Question: I am trying to draw a figure something like this:
I need to have a unique element for each arc segment that I can handle events on and recolor as I need. I am a bit unsure on how to create the proper geometries in WPF. I can easily calculate the four points for each arc segment from the radius of the circles and the angle from center. Using a radius of 100 for the outer circle and 50 for the inner, the four points in red are (clockwise from top left with origin at top of circle):
'''
0,0
70,30
35,65
0,50
'''
Using these points I create a simple path to draw the segment:
'''
<Path Stroke="Black" Fill="Black" StrokeThickness="1" >
<Path.Data>
<PathGeometry>
<PathGeometry.Figures>
<PathFigure StartPoint="0,0">
<PathFigure.Segments>
<ArcSegment Point="70,30" />
<LineSegment Point="35,65" />
<ArcSegment Point="0,50" />
</PathFigure.Segments>
</PathFigure>
</PathGeometry.Figures>
</PathGeometry>
</Path.Data>
</Path>
'''
But that just draws a trapezoid with straight lines. I know I can alter the Size on the ArcSegments, but I can't seem to figure out how that affects the curvature. I want the arcs to follow the main circle, but I am not sure how to express that. How can I make the arcs have the right curvature?
Also, how do I express and add paths in the c# code behind,rather than in the xaml?
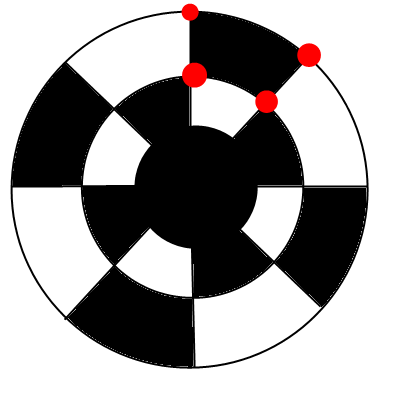
Answer: I've drawn exactly that sort of shape (two coaxial arcs and two radials joining them) like this:
'''
new LineSegment(new Point(x2, y2), true),
new ArcSegment(new Point(x3,y3),new Size(100*outerRadius,100*outerRadius), 0,largeAngle, SweepDirection.Clockwise, true),
new LineSegment(new Point(x4, y4), true),
new ArcSegment(new Point(x1, y1),new Size(100*innerRadius,100*innerRadius), 0,largeAngle, SweepDirection.Counterclockwise, true),
'''
Obviously that's code rather than XAML, but it might give you a kick-start.